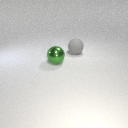
large green metal sphere in front of large gray rubber sphere